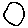
Label: circle